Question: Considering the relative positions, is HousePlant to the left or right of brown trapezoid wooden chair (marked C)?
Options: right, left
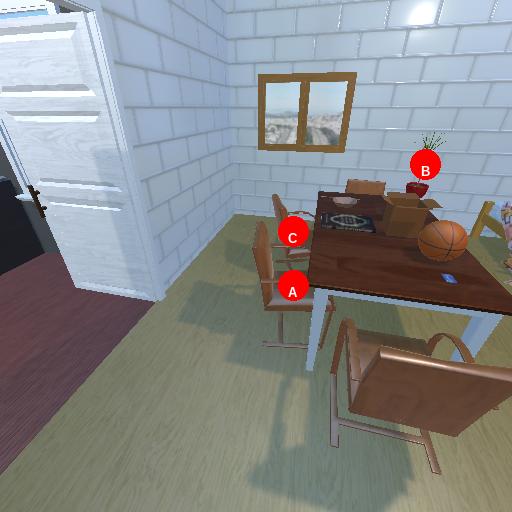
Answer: right